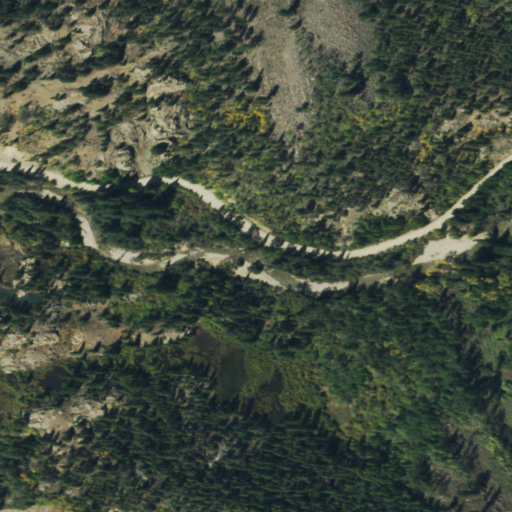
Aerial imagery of valley in Colorado named Iwoa Gulch containing evergreen forest, woody wetlands, grassland, deciduous forest, herbaceous wetlands, and mixed forest